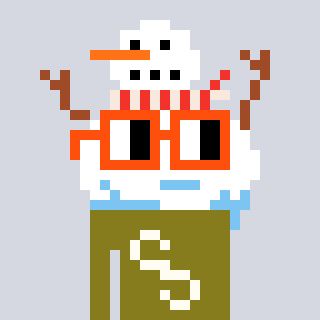
a pixel art character with square orange glasses, a snowman-shaped head and a gunk-colored body on a cool background